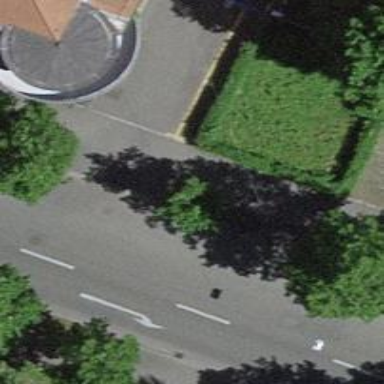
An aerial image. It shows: Uncontrolled crossing on the road.